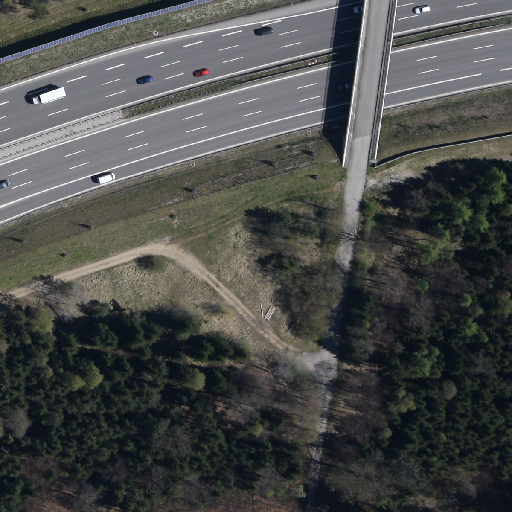
Referring expression: car